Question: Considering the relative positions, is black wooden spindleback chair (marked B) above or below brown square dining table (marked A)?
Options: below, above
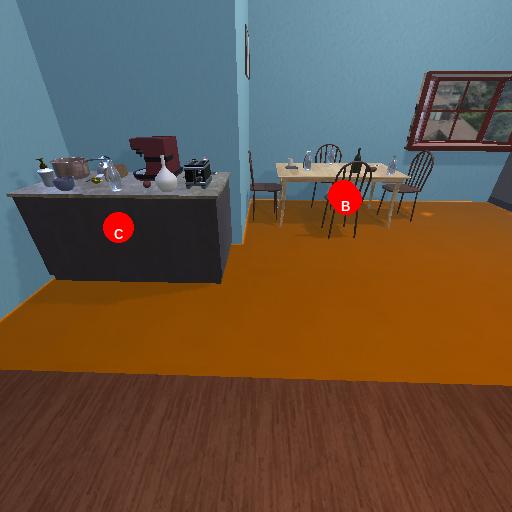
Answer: below